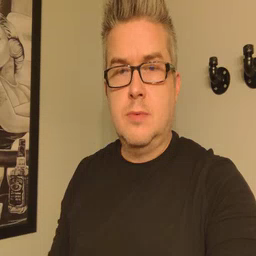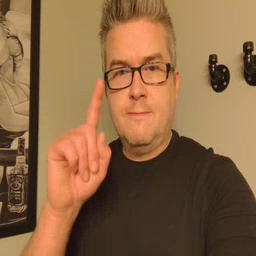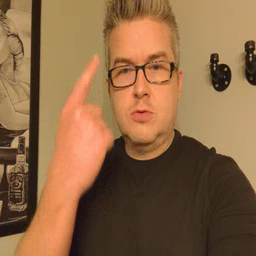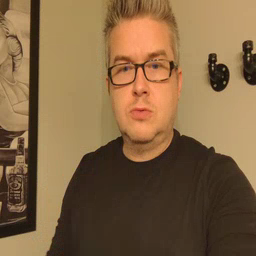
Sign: first